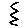
Label: zigzag